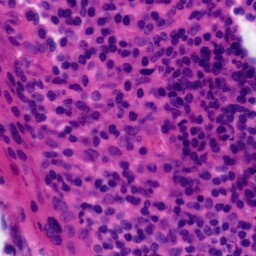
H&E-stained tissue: Tonsil